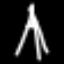
Label: The Eiffel Tower